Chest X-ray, PA view. Patient: 27 years old, sex M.
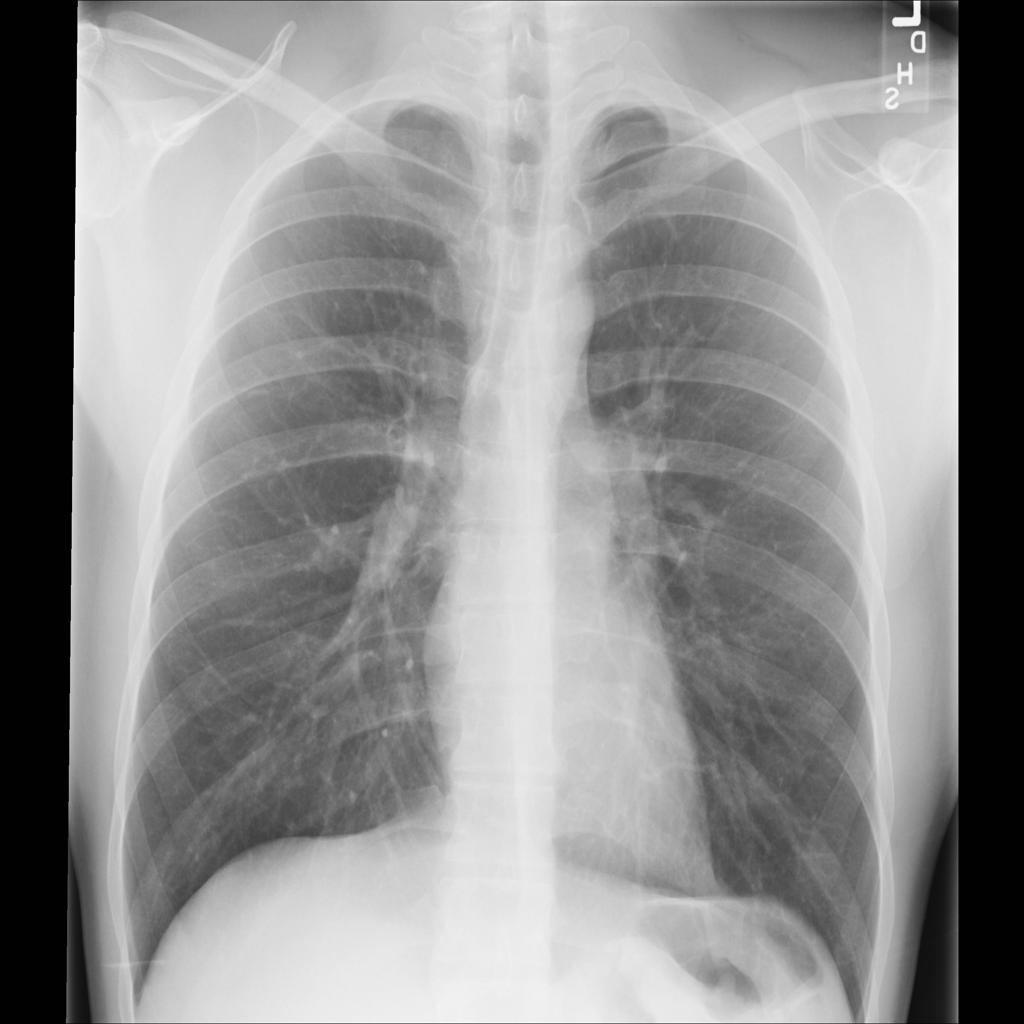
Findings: No Finding